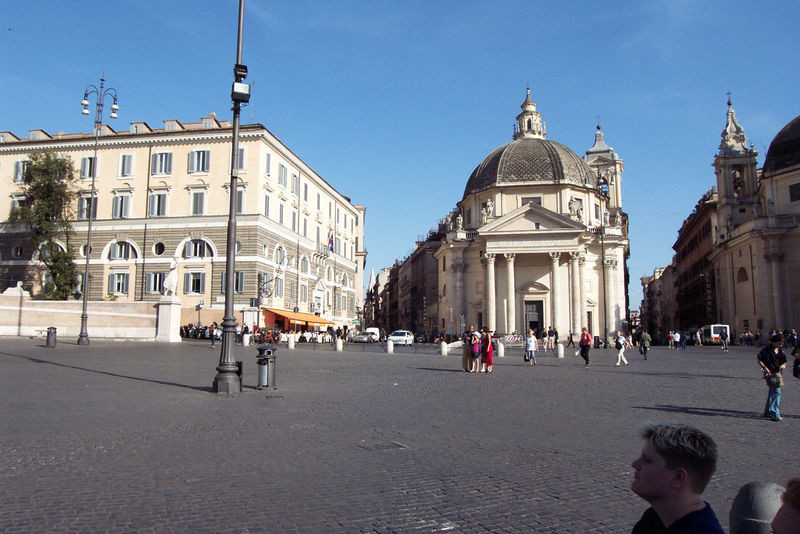
Titel: Santa Maria dei Miracoli und Santa Maria in Monte Santo, Piazza del Popolo
Künstler: Carlo Fontana
Standort: Rom, Sta Maria dei Miracoli (EU - I - Latium)
Schlagwörter: baum, blau, himmel, mann, menschen, stadt, cafe, frankreich, frau, grau, lampen, laterne, laternen, strasse, säulen, gebäude, haus, weg, blond, architektur, mensch, kirche, sonne, klassizismus, renaissance, turm, statue, deutschland, fassade, italien, pflaster, modern, giebel, mauer, platz, kuppel, foto, fotografie, kopfstein, türme, dom, pflastersteine, rom, sandstein, straßenlaterne, kapelle, tempel, wien, stockwerke, triumphbogen, touristen, mülleimer, open air, pflater, poral, pflastersetin, fussgaenger, sta maria del popolo